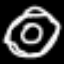
Label: donut